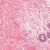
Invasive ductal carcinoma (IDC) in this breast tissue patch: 0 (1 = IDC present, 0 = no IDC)